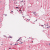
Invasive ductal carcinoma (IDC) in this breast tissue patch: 0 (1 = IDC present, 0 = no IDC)